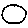
Label: moon